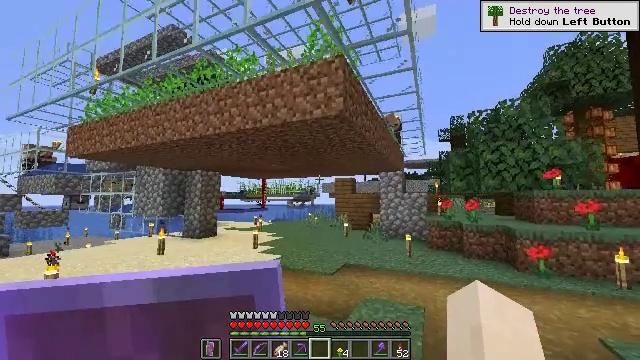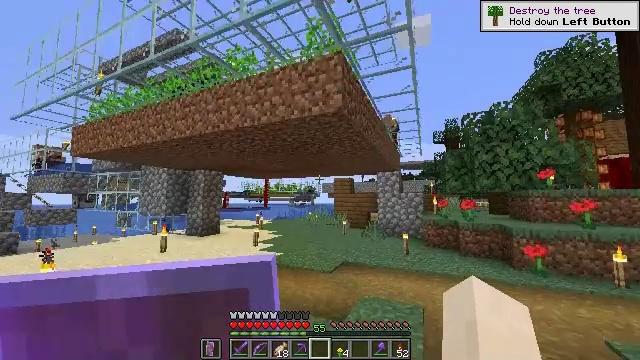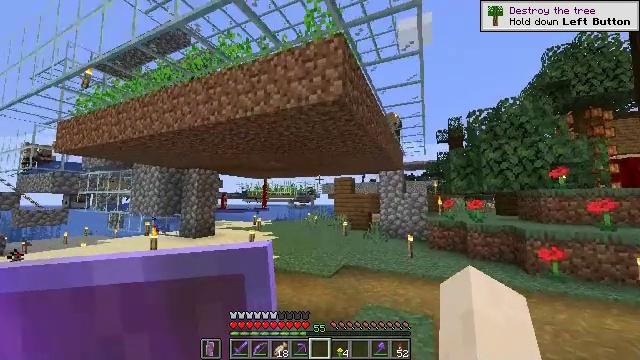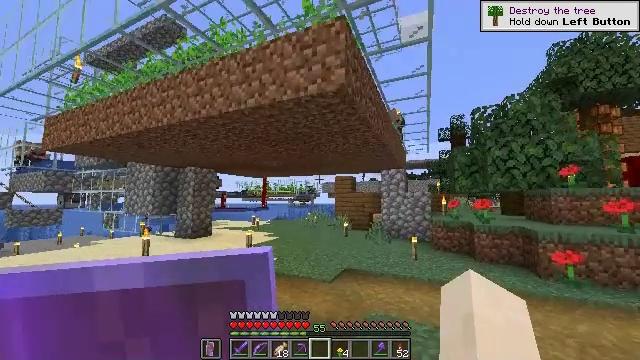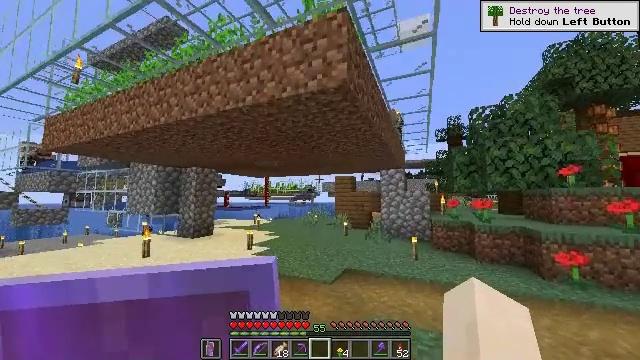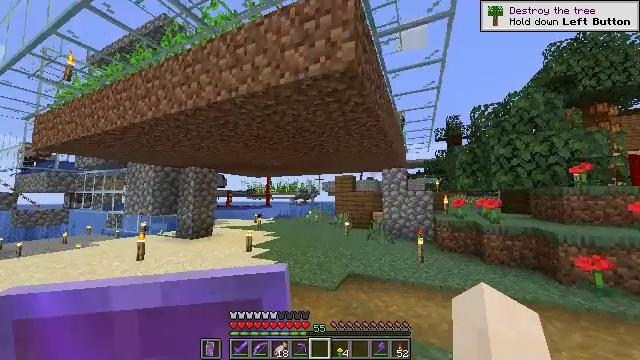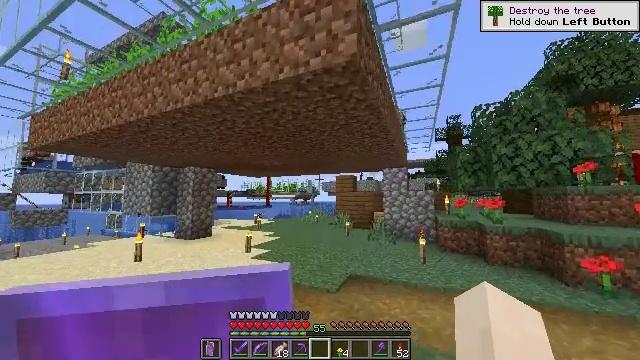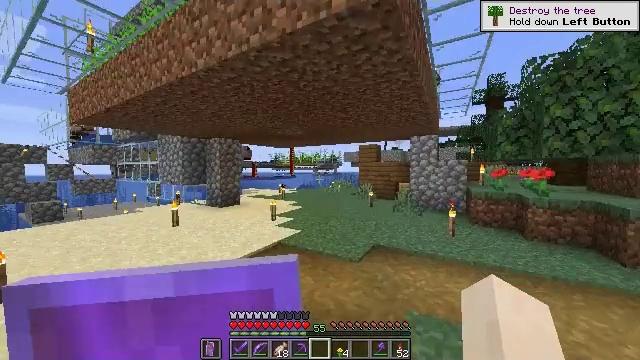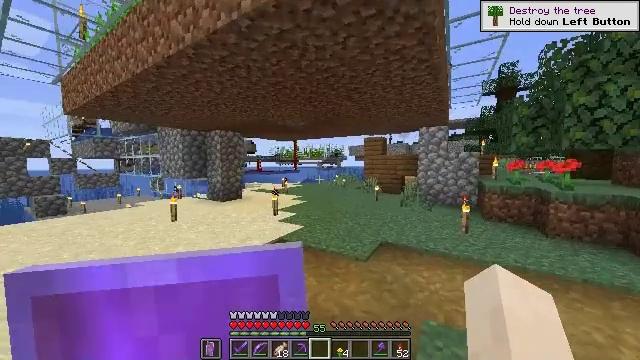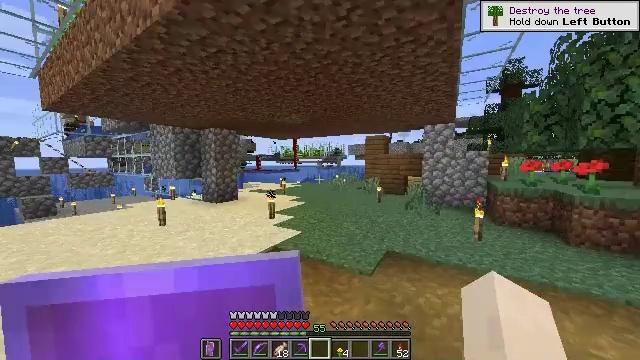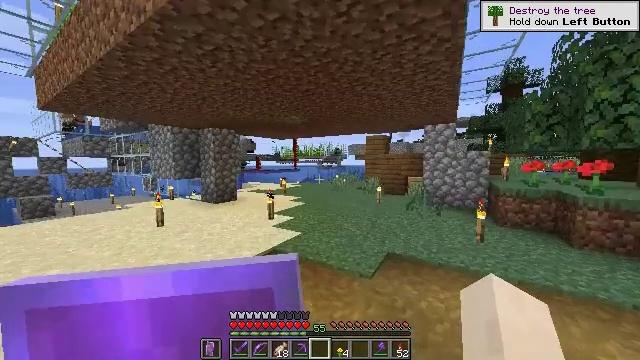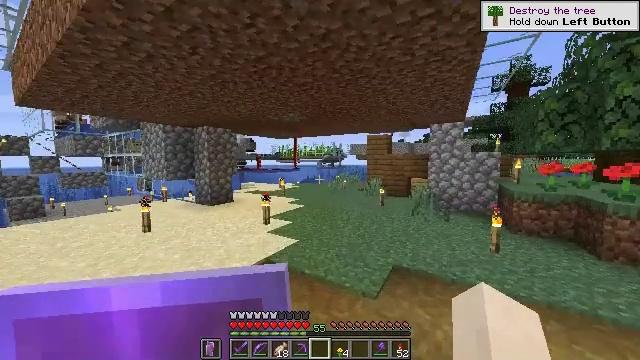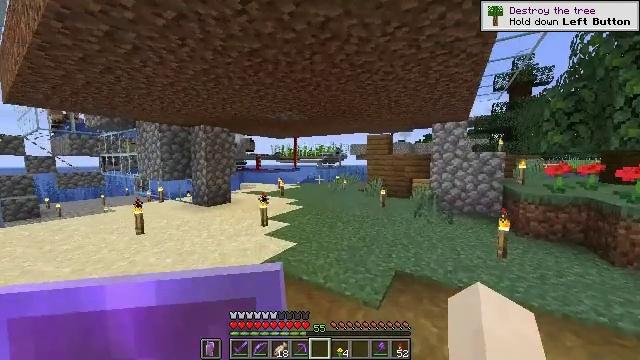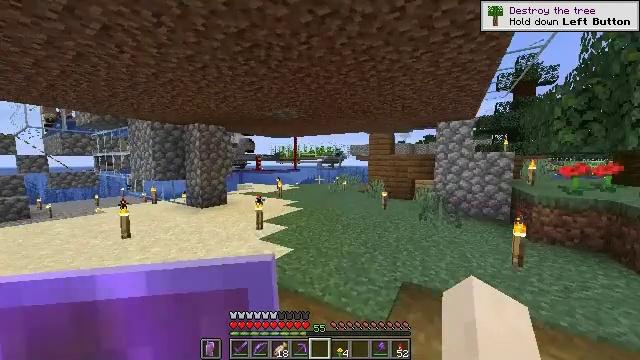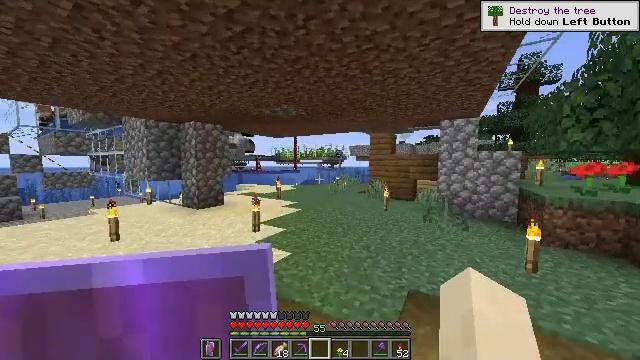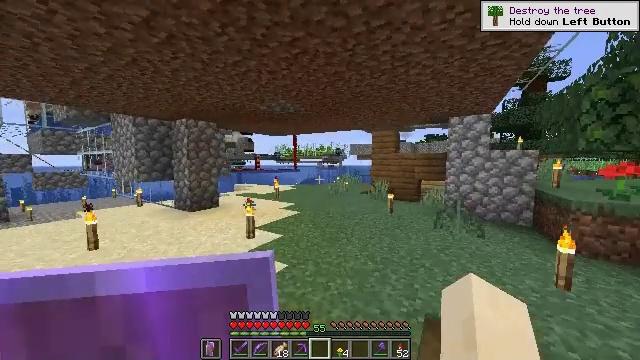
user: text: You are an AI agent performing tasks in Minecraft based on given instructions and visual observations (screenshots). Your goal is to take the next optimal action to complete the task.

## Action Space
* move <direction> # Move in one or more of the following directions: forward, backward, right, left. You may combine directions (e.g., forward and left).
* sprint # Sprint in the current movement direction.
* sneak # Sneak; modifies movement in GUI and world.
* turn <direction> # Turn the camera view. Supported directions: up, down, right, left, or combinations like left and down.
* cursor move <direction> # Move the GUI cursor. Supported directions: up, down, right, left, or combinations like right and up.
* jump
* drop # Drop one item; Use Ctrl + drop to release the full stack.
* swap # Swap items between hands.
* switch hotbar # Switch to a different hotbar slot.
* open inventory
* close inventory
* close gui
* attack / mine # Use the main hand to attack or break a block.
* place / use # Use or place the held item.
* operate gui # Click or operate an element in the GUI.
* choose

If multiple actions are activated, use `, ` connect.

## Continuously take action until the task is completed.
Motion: motion action
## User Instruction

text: Mine the sticky piston.
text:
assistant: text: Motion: move forward, sprint
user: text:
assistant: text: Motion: move forward, sprint
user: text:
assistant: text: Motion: move forward, sprint
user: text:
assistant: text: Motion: move forward, sprint
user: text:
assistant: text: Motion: move forward, sprint
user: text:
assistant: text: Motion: move forward, sprint
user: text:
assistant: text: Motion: move forward, sprint, turn left and down
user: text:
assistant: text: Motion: move forward, sprint, turn left and down
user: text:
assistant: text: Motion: move forward, sprint
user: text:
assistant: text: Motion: move forward, sprint
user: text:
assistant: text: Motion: move forward, sprint
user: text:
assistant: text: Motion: move forward, sprint
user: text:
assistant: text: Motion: move forward, sprint
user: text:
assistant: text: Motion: move forward, sprint
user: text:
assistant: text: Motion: move forward, sprint
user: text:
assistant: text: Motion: move forward, sprint
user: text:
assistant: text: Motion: move forward, sprint
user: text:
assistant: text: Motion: move forward, sprint
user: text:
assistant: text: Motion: move forward, sprint
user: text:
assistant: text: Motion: move forward, sprint
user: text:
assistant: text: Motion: move forward, sprint
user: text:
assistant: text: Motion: move forward, sprint
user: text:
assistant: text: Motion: move forward, sprint
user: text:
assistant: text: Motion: move forward, sprint
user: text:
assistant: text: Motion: move forward, sprint
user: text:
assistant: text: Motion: move forward, sprint
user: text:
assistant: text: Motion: move forward, sprint
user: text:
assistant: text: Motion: move forward, sprint
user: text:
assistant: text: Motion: move forward, sprint
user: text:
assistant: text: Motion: move forward, sprint